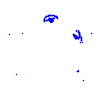
Particle: pion